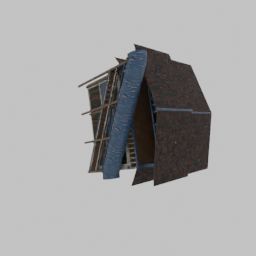
Label: architecture